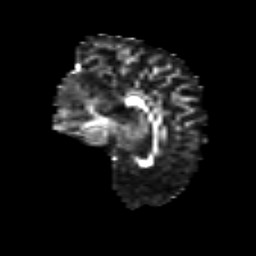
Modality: FA
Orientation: sagittal
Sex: male
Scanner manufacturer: siemens
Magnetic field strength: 3 T
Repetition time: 5 s
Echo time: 0.071 s